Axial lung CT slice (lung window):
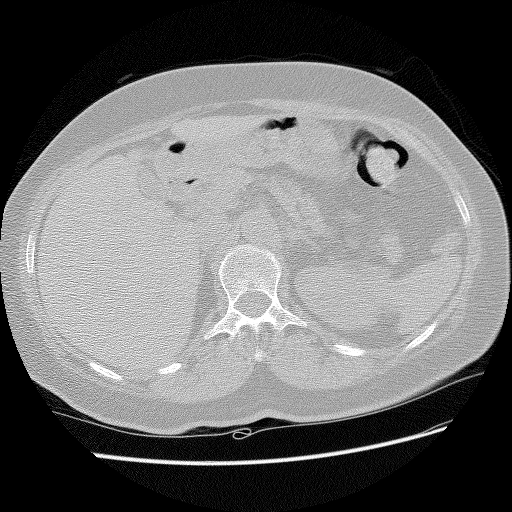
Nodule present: no